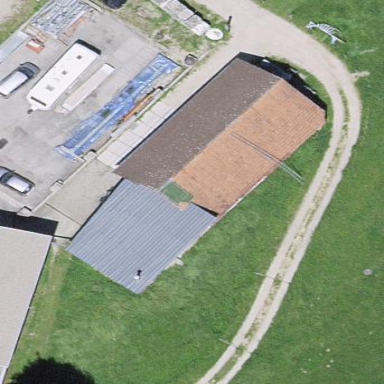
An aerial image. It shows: View of roof of building.